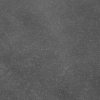
Atmospheric dust classification: dusty